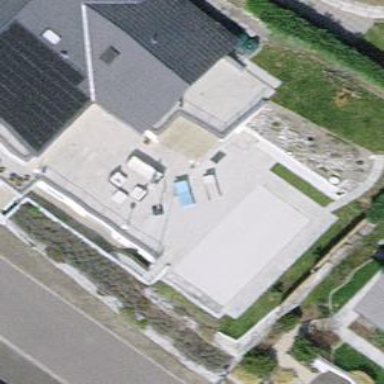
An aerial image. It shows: Swimming pool located in leisure land.